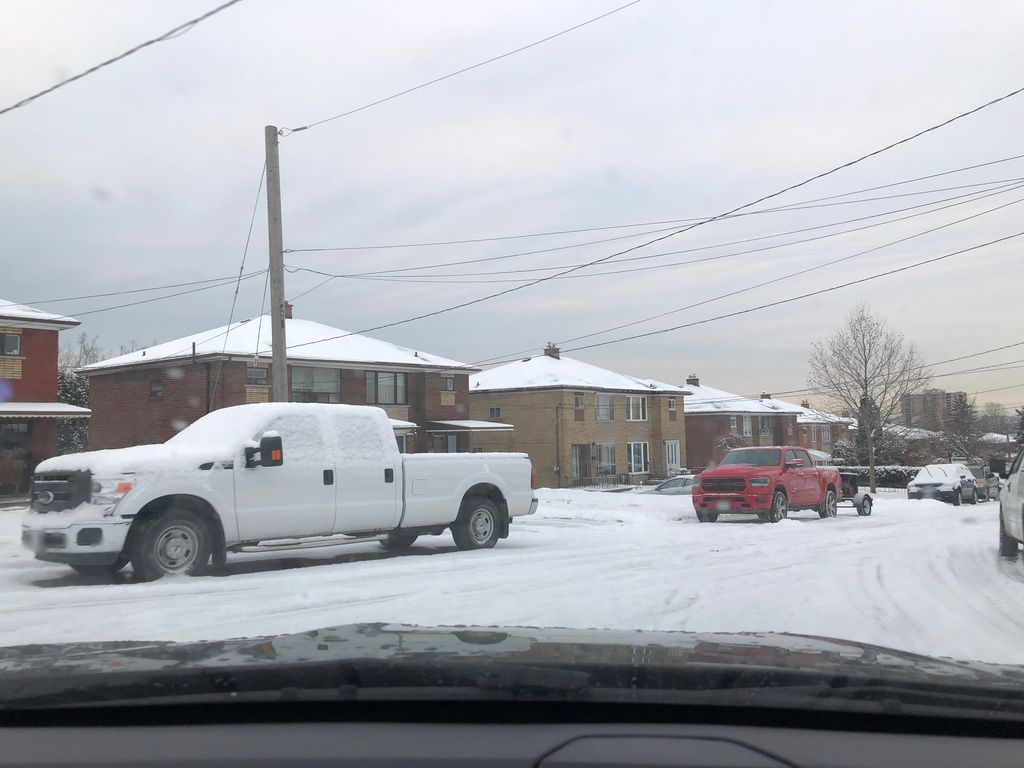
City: toronto